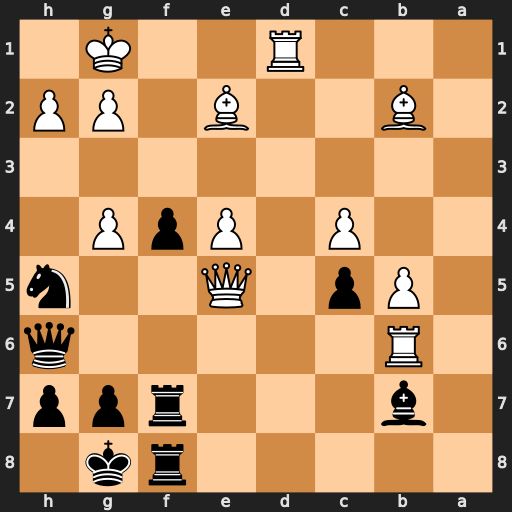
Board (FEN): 5rk1/1b3rpp/1R5q/1Pp1Q2n/2P1PpP1/8/1B2B1PP/3R2K1
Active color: b
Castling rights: -
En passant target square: -
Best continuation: f3 Bxf3 Qe3+ Kh1 Rxf3 Qe6+ Kh8